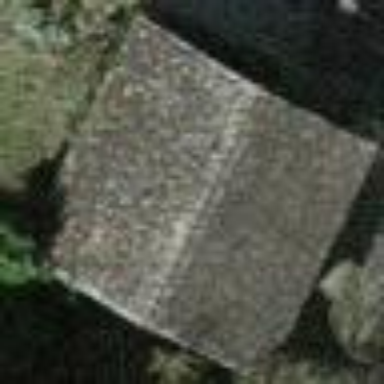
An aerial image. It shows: Group of garages.